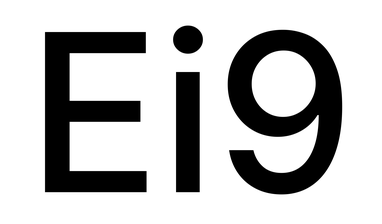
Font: Inter_Medium